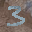
Label: 3